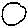
Label: circle